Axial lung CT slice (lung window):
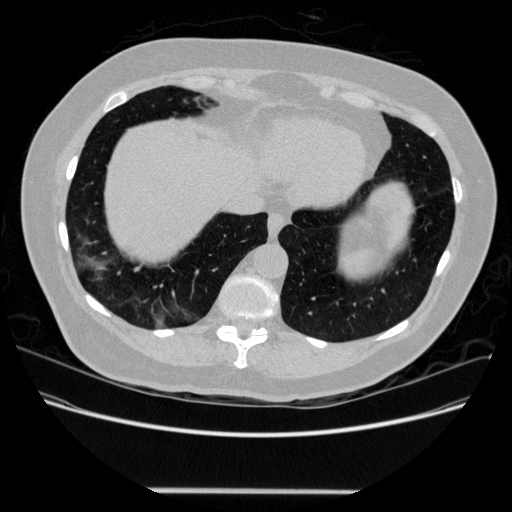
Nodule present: no